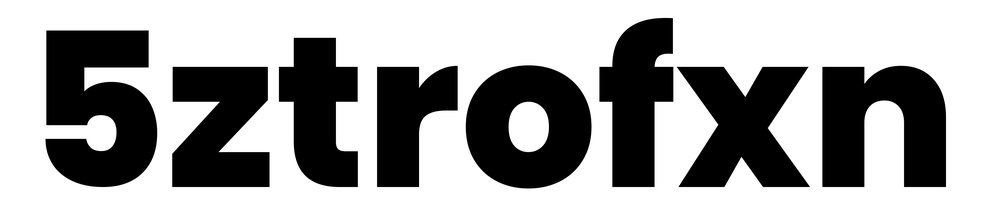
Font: Poppins-ExtraBold